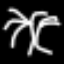
Label: palm tree